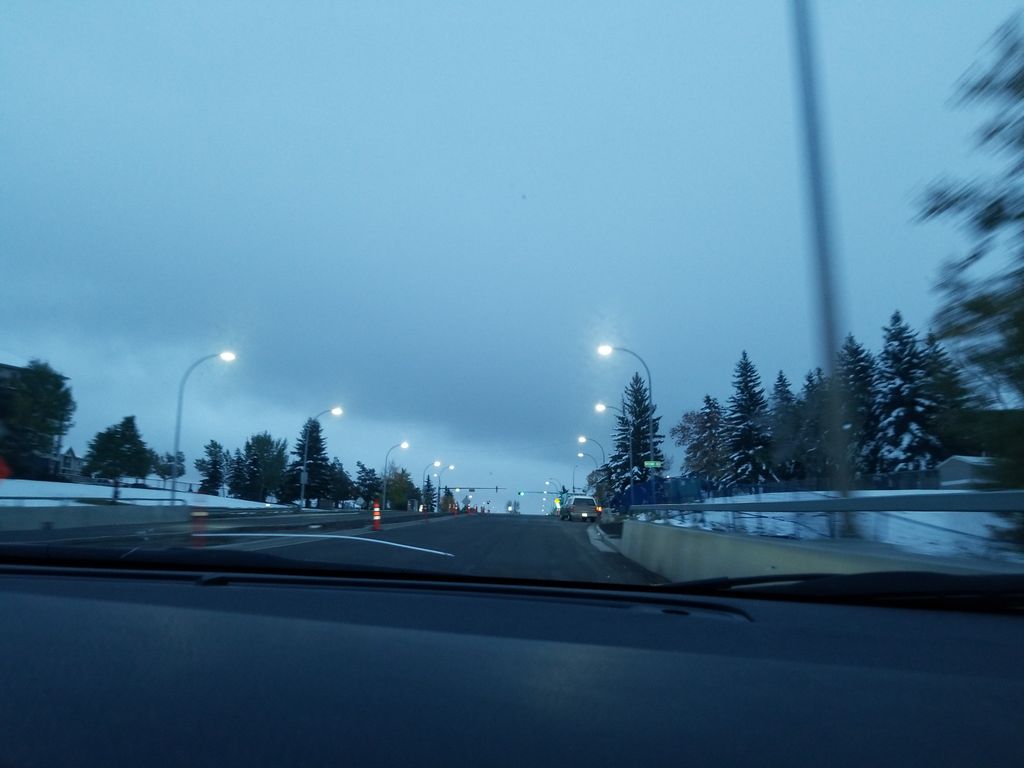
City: edmonton